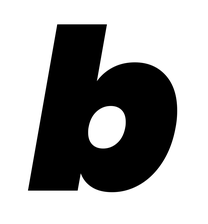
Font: Poppins-BlackItalic